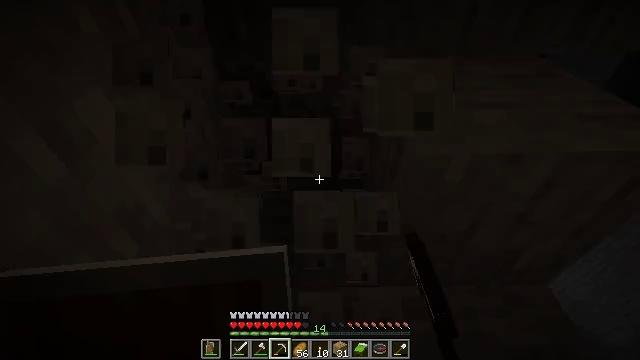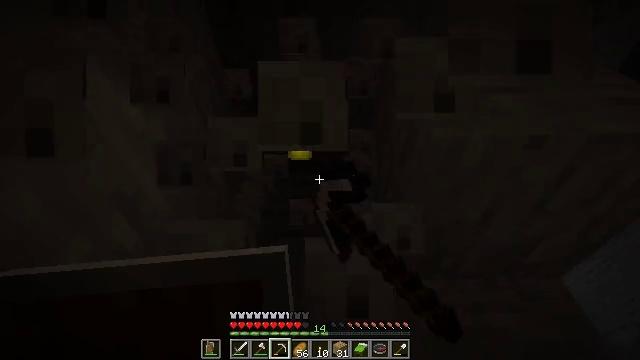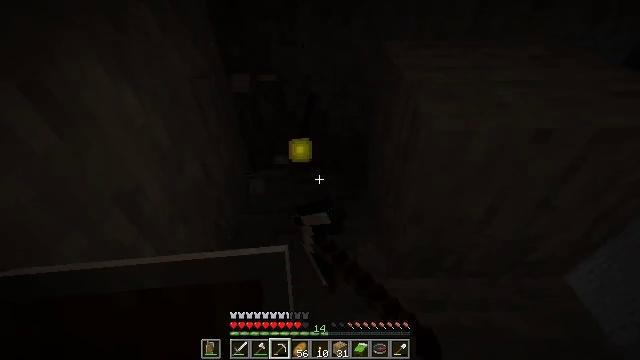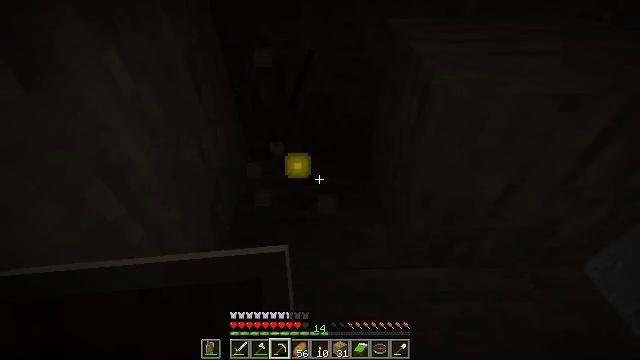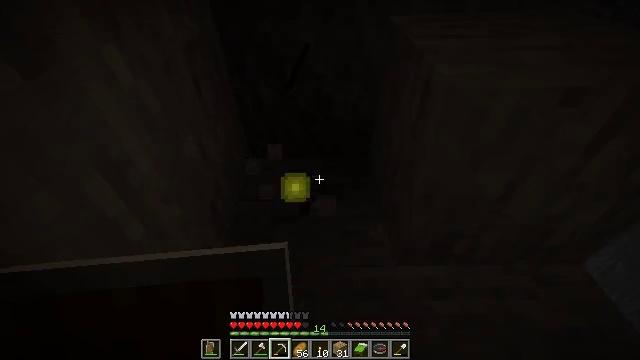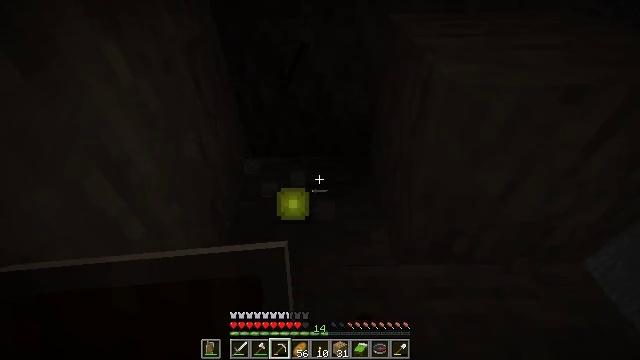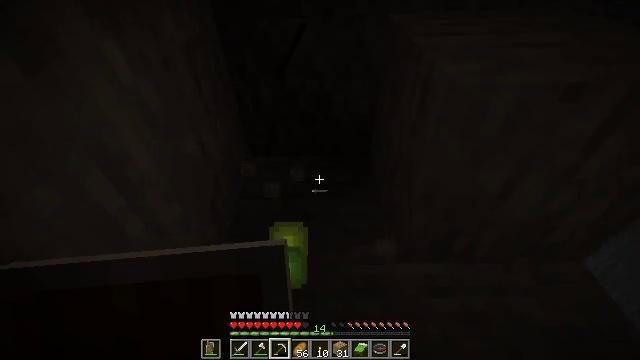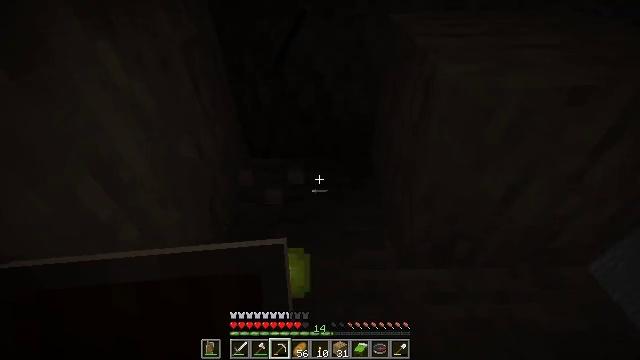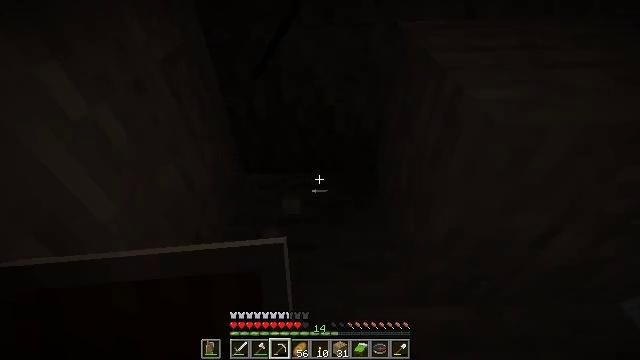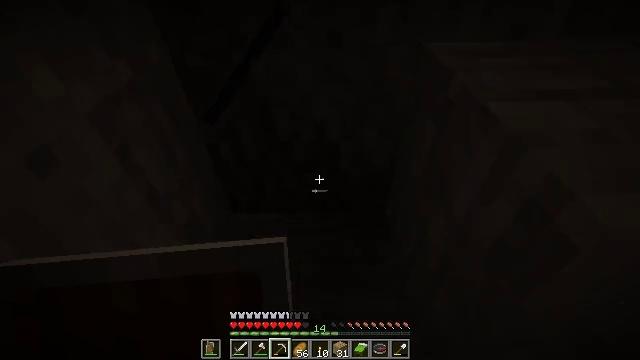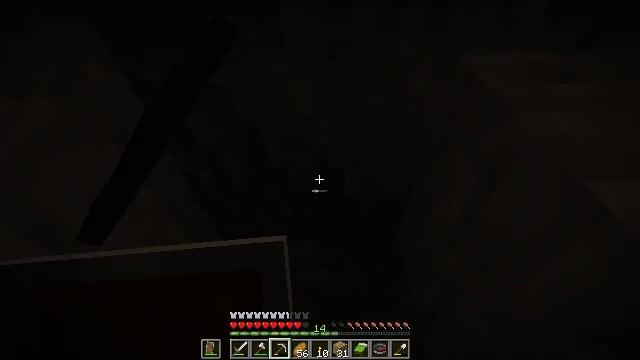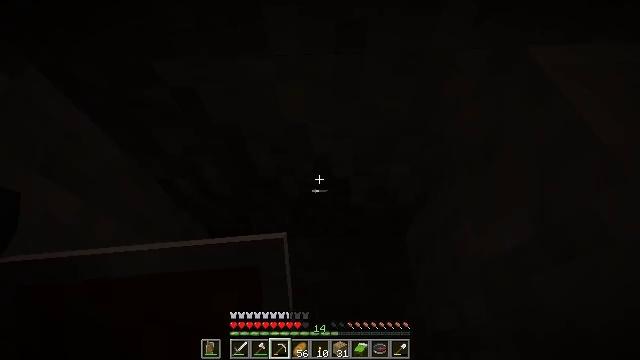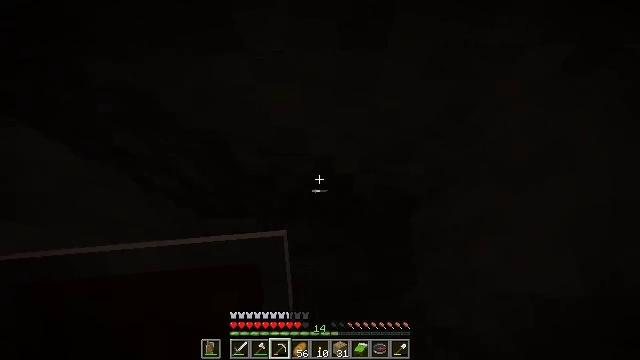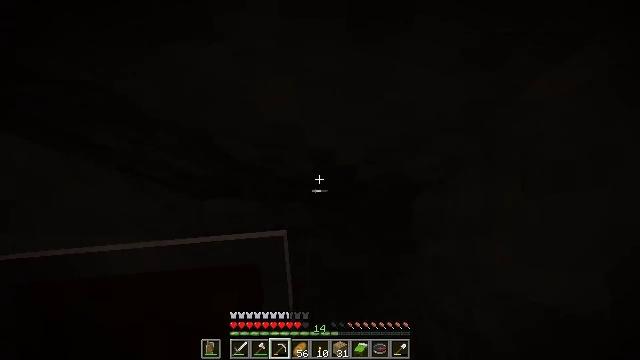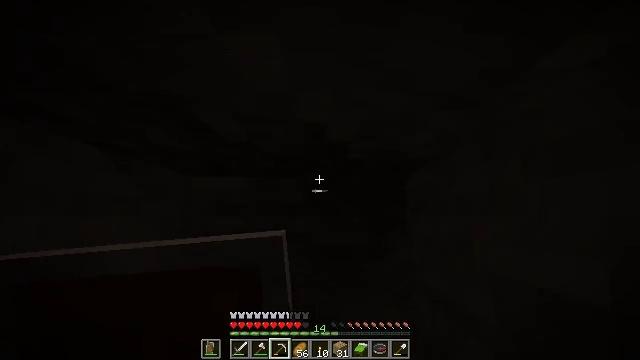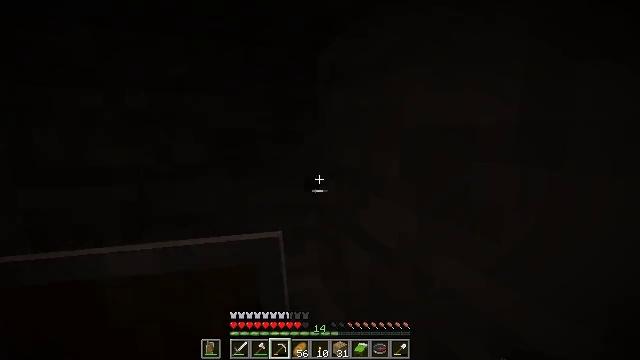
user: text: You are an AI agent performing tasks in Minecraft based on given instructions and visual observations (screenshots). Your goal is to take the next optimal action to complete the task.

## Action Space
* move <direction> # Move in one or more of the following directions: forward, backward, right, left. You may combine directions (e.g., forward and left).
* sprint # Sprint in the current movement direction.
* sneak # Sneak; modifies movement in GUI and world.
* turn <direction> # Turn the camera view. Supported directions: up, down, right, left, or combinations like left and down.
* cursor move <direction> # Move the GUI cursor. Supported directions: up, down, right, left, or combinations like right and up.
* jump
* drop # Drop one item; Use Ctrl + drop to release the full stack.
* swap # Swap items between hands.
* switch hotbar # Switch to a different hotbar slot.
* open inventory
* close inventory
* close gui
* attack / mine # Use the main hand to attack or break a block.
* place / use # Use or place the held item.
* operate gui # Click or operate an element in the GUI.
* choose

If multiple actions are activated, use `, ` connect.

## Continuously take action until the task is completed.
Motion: motion action
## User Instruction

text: Drop a cooked mutton.
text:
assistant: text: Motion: move forward, sneak, attack / mine
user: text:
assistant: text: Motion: move forward, sneak, attack / mine
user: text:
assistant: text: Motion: move forward, sneak, attack / mine
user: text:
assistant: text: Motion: move forward, sneak, attack / mine
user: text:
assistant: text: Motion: move forward, sneak
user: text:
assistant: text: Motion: move forward
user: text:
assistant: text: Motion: move forward
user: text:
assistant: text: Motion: move forward
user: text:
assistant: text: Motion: move forward, jump
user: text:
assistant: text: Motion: move forward, turn down, jump
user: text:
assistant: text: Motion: move forward, turn down, jump
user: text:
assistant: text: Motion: move forward, turn down, jump
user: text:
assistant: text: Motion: move forward, turn down
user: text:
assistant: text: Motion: move forward, turn right and down
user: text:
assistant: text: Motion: move forward, turn right and down
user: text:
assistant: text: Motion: turn right and down
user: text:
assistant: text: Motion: turn right and down
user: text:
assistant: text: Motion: turn right and down
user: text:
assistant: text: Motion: no_op
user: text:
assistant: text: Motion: no_op
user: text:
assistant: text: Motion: no_op
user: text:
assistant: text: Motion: turn down
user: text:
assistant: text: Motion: turn right and down
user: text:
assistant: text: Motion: turn right and down
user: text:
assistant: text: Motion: turn right
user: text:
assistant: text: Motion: turn right
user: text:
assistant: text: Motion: open inventory
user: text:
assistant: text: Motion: open inventory
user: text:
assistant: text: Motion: no_op
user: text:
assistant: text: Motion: no_op